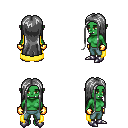
a pixel art fantasy rpg character, female body template, orc, green skin, yellow cape, teal pants, gray extra-long hairstyle, gold gloves, metal boots, four views (front, back, left, right), 2x2 character sprite sheet, small pixel art, hard edges, no anti-aliasing